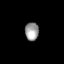
Tissue: lung
Cell type: Epithelial cells
Senescence score: 0.2356
Nuclear area (px): 242
Mean DAPI intensity: 155.744